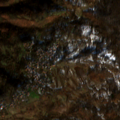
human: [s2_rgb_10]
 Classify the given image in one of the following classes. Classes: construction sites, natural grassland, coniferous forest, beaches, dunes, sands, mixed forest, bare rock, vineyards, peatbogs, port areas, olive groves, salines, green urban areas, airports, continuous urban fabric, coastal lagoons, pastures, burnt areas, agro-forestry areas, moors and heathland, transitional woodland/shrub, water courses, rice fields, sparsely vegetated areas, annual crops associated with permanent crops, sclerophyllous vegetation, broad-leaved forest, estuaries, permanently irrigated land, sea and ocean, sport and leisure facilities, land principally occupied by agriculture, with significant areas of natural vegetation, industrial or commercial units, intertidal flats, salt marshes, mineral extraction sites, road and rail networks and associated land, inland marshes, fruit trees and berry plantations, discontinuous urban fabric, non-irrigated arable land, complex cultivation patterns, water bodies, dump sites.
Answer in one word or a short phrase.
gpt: complex cultivation patterns, land principally occupied by agriculture, with significant areas of natural vegetation, broad-leaved forest